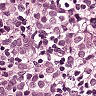
Metastatic tissue present: yes